Question: i have 4 images which in a tableViewCell. I have added constraints to each imageView so they dynamically will resize according to screen size the problem is i need the bounds of the size, but when i log the bounds it will always log the storyboard bounds of the images. Is there a way to get the bounds according to the applied constraints?
'''
println(cell.image1.bounds)
'''
Here is a illustration what i need it for. I've created a method which give a dashed border, but this is according to the bounds of the imageView, so this gives the issue:

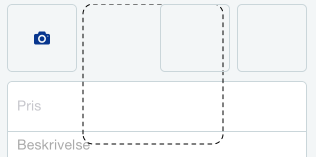
Answer: Check in 'layoutSubviews()' after the call to 'super.layoutSubviews()'. At this point, the image view's 'frame' should be updated.